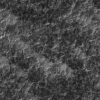
Label: not_dusty